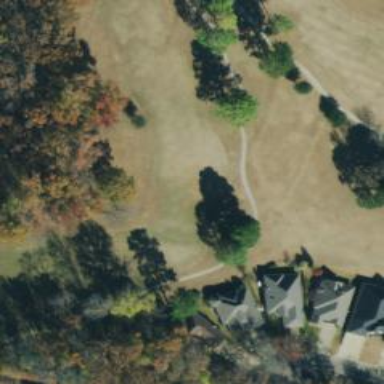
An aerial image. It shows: Path designated for golf carts.